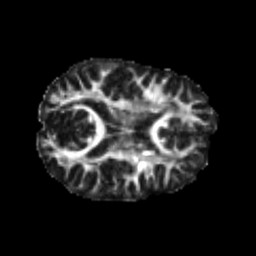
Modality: FA
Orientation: axial
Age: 21
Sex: female
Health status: healthy
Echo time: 0.074 s